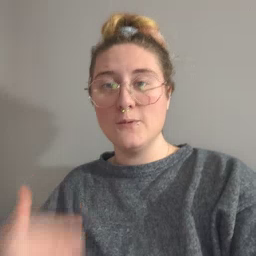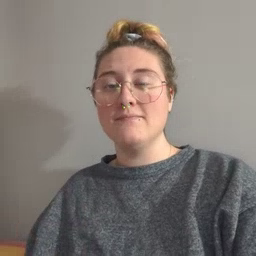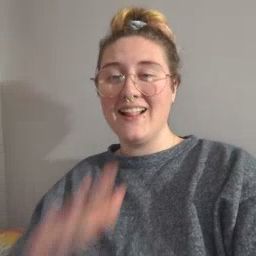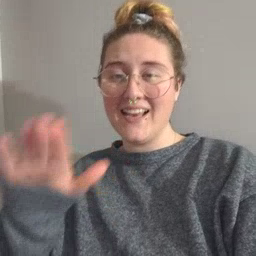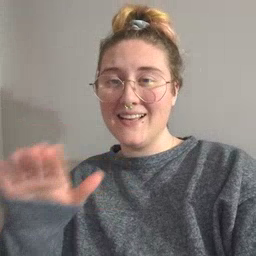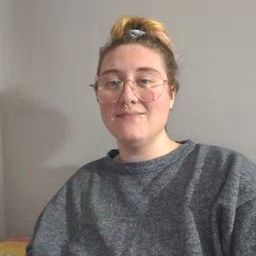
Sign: clean